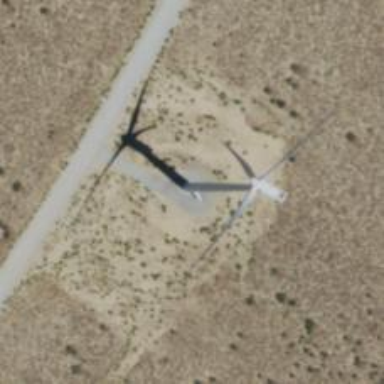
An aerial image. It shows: Wind generator powered by Vestas horizontal axis wind turbine.